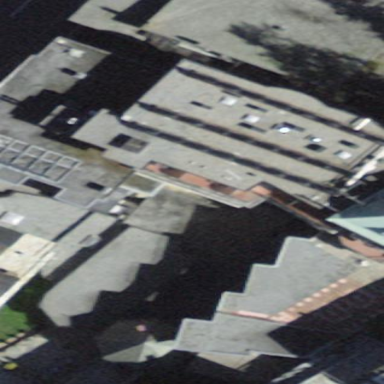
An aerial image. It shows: Hotel building.